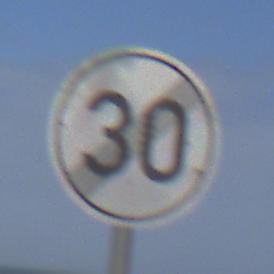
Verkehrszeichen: EndeGeschwindigkeit30
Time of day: Midday
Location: Outdoor (Nature)
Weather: PartlyCloudy
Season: NotSpecified
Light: Natural